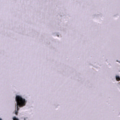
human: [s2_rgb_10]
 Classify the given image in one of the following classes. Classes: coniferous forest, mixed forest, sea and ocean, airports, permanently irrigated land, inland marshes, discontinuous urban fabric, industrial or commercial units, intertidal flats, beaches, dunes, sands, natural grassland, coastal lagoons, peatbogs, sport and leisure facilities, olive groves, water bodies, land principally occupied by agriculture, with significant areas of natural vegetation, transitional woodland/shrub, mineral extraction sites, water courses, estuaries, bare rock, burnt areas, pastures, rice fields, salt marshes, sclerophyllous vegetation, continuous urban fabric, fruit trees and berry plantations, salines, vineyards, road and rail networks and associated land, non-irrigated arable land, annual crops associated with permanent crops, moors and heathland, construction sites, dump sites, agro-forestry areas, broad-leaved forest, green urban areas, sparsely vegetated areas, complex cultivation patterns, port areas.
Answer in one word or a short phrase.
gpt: sea and ocean